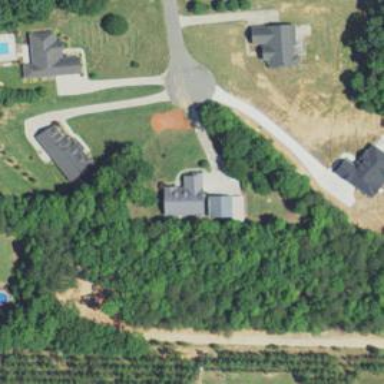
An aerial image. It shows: Driveway.